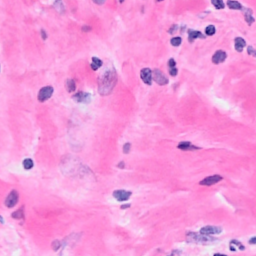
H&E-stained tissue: Breast